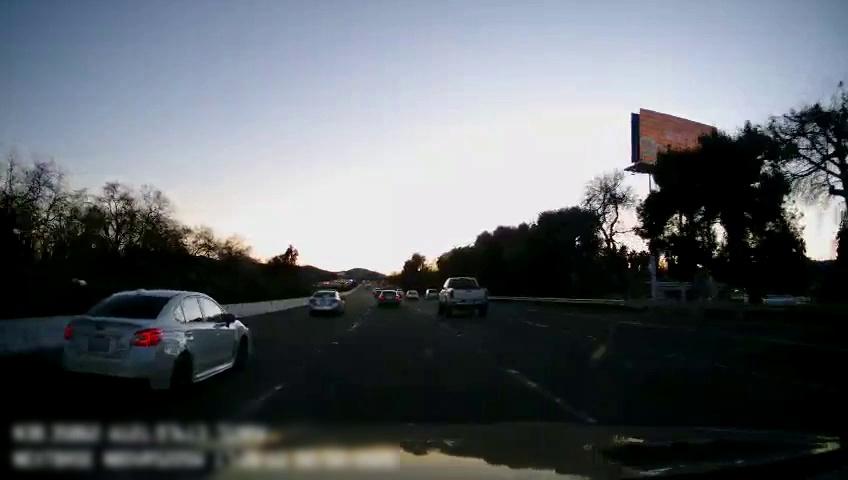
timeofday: Day
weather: Cloudy
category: Drivable Space
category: Vehicles | Car
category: Vehicles | Truck
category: Vehicles | Car
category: Vehicles | Car
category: Vehicles | Van
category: Vehicles | Car
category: Lanes | Current Lane
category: Lanes | Current Lane
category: Lanes | Alternate Lane
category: Lanes | Alternate Lane